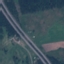
Land use / land cover class: Highway